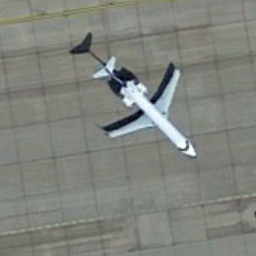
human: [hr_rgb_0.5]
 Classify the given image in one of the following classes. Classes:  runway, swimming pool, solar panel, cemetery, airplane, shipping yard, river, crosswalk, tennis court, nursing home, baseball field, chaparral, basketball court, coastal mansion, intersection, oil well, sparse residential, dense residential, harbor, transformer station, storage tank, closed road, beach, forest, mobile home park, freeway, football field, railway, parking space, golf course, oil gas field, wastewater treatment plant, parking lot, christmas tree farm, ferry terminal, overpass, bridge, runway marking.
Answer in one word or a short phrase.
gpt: airplane